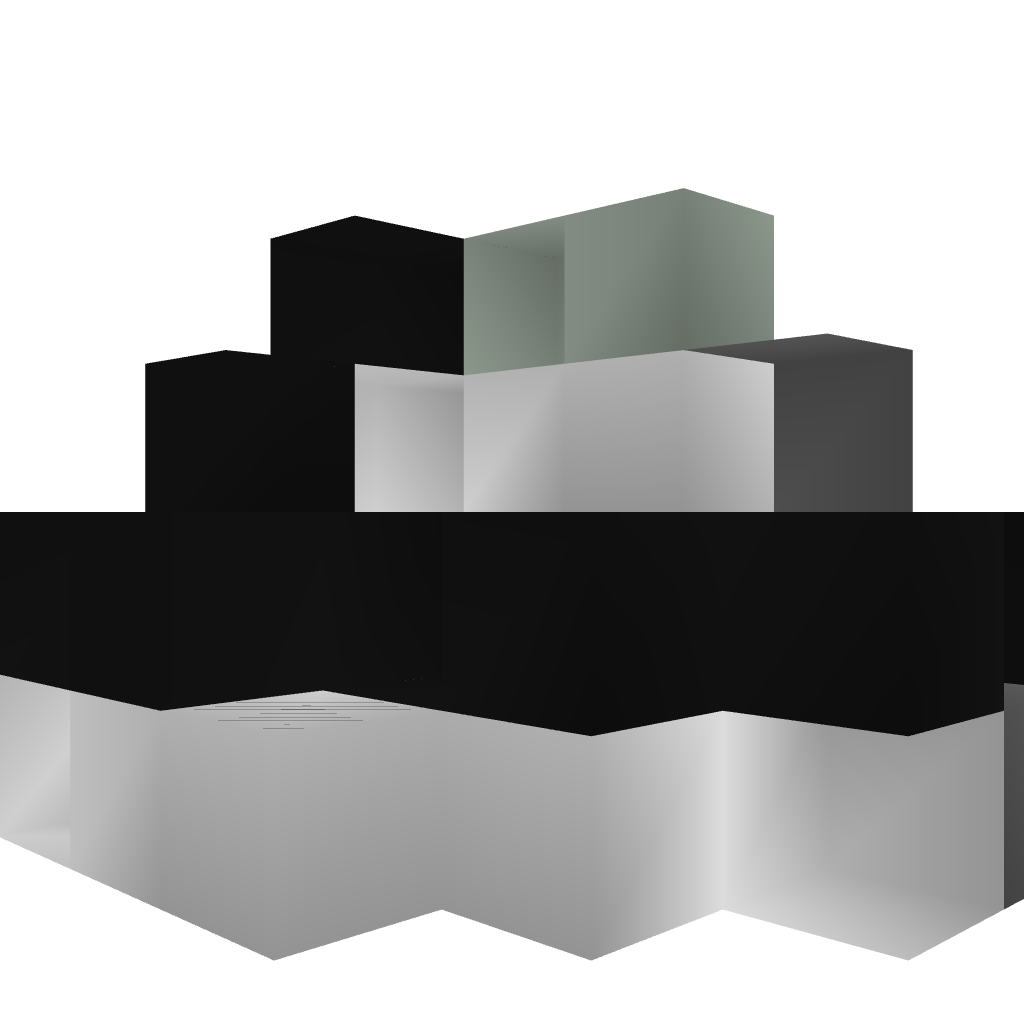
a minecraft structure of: Compact Angle Cannon